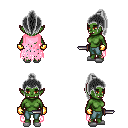
a pixel art fantasy rpg character, female body template, orc, green skin, pink tattered cape, teal pants, gray long topknot hairstyle, gold gloves, white slippers, dagger, four views (front, back, left, right), 2x2 character sprite sheet, small pixel art, hard edges, no anti-aliasing